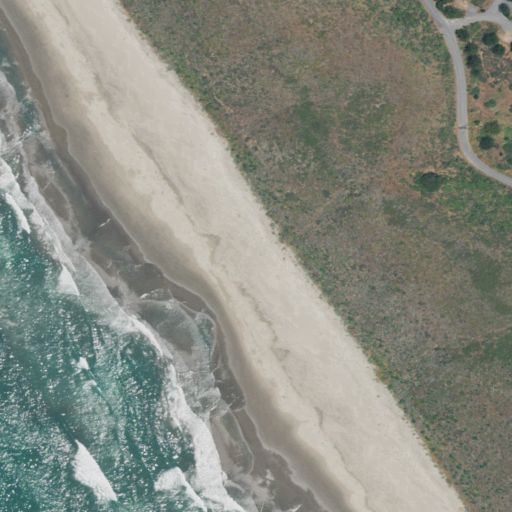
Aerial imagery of beach in California named Sunset Beach containing shrub, open water, herbaceous wetlands, medium intensity development, open development, low intensity development, high intensity development, and barren land